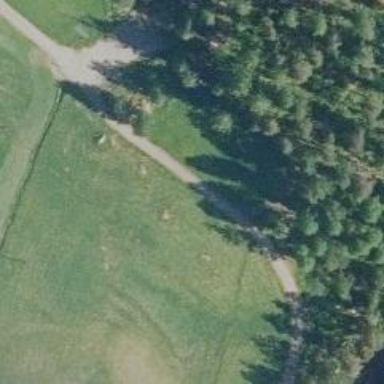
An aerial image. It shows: Hole for both golf and disc golf.